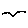
Label: bird